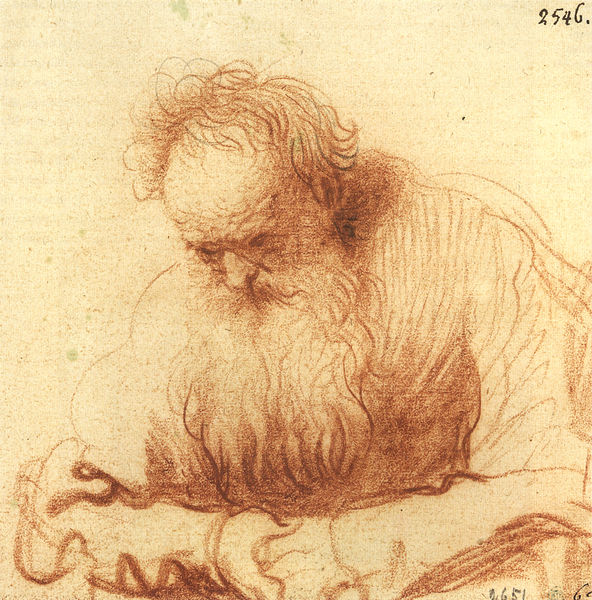
Titel: Brustbild eines alten Mannes
Künstler: Harmensz van Rijn Rembrandt
Institution: Stockholm, Nationalmuseum
Schlagwörter: mann, schatten, aquarell, nase, skizze, stirn, zeichnung, rot, alt, bart, augen, falten, hände, haare, kontrast, locken, schultern, studie, schattierung, kahl, gefaltet, glatze, geneigt, linear, radierung, stirnfalten, gebet, rötel, neigung, schrafiert, 2546